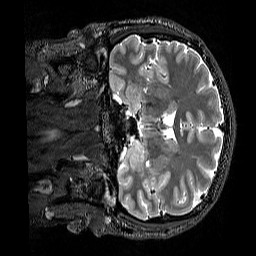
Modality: T2w
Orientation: coronal
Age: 28
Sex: male
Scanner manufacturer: siemens
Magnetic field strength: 3 T
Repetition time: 3.2 s
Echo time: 0.728 s